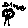
Label: flower